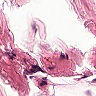
Metastatic tissue present: no